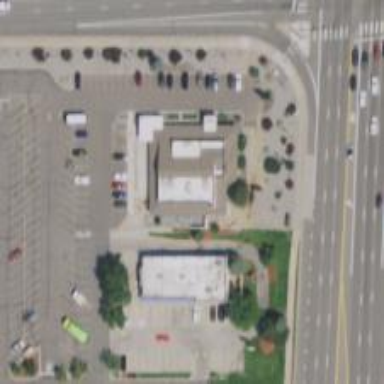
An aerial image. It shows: Healthcare clinic.